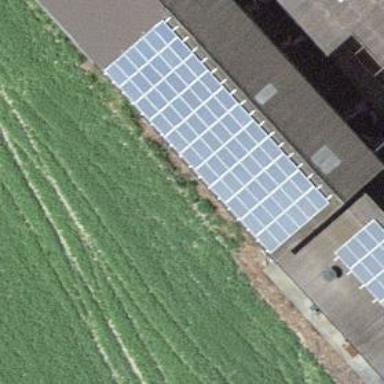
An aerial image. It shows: Solar power generator using photovoltaic method with solar photovoltaic panel types.